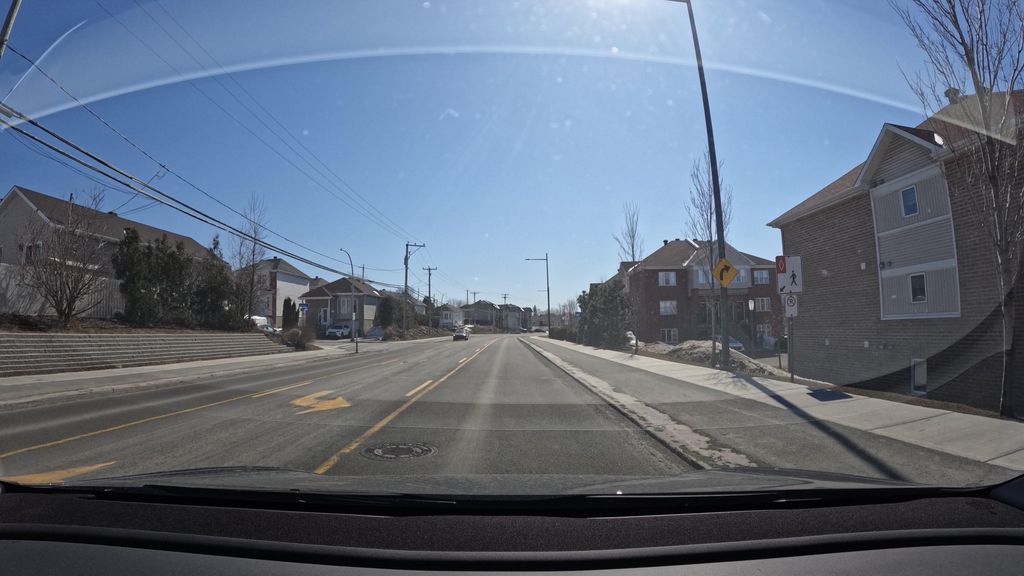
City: montreal